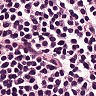
Metastatic tissue present: no